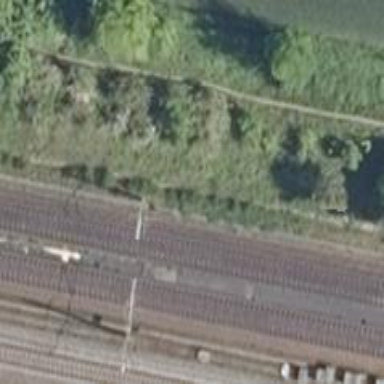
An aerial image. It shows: Railway signal.